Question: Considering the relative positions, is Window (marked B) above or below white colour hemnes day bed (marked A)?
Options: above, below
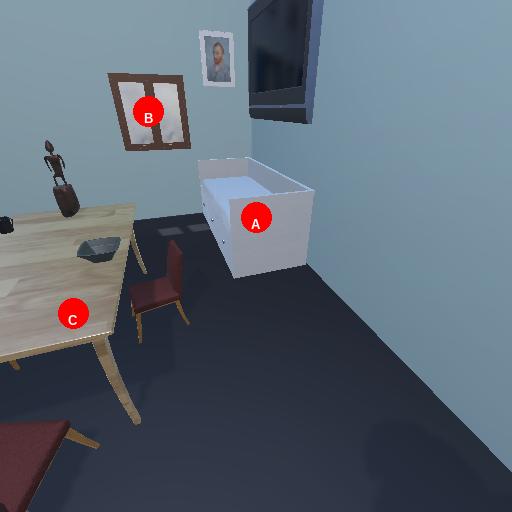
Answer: above